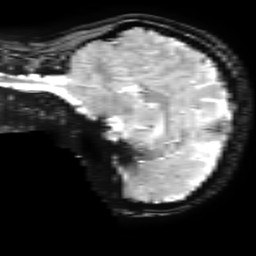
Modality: T2starw
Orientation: sagittal
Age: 26
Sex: female
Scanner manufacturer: ge
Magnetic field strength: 3 T
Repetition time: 0.65 s
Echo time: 0.02 s